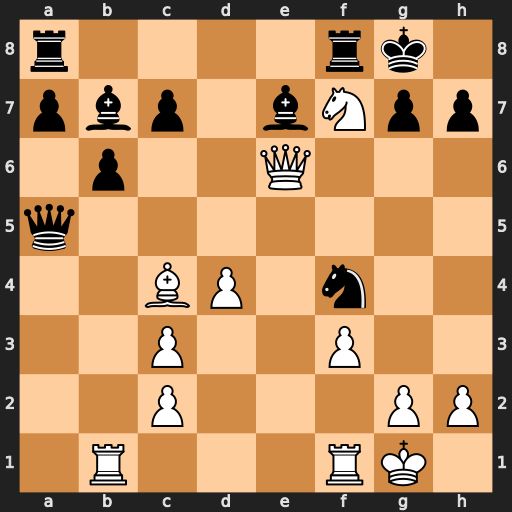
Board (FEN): r4rk1/pbp1bNpp/1p2Q3/q7/2BP1n2/2P2P2/2P3PP/1R3RK1
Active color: w
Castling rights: -
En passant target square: -
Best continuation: Nh6+ Kh8 Qg8+ Rxg8 Nf7#